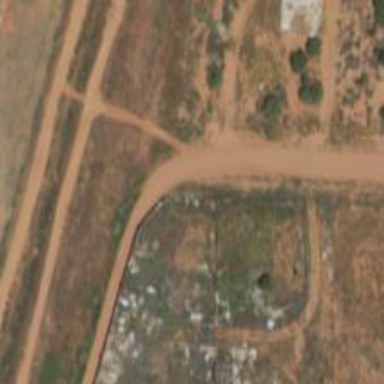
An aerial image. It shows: Residential road.